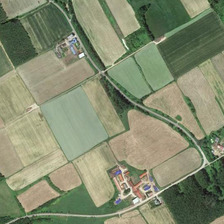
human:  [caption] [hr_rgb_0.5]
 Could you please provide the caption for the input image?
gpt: many pieces of farmlands and several buildings are together .

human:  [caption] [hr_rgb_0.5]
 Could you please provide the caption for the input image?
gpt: many pieces of farmlands and several buildings are together .

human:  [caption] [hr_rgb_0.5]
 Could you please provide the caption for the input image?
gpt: many pieces of farmlands and several buildings are together .

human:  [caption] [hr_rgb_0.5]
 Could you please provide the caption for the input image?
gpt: many pieces of farmlands and several buildings are together .

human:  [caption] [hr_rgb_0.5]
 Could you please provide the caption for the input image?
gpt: many pieces of farmlands and several buildings are together .